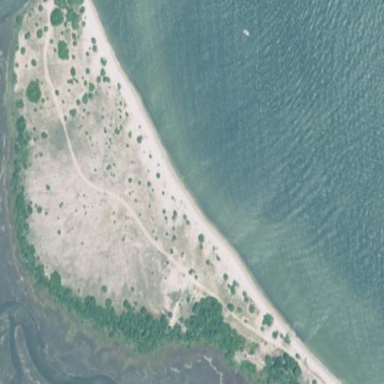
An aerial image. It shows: Sandy beach with natural surroundings.